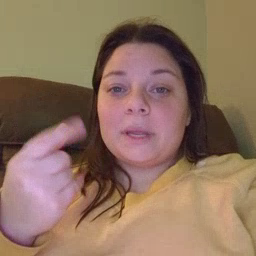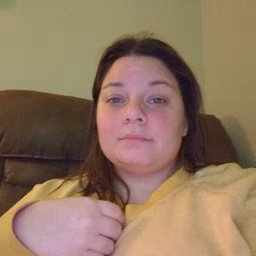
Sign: puppy